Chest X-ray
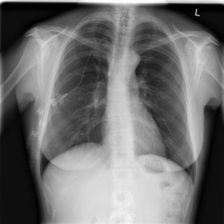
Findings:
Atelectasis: negative
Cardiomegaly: negative
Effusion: negative
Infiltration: positive
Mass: negative
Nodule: negative
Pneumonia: negative
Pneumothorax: negative
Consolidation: negative
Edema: negative
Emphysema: negative
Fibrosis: negative
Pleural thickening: negative
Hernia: negative